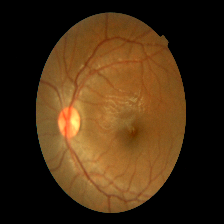
Diabetic retinopathy grade: Mild